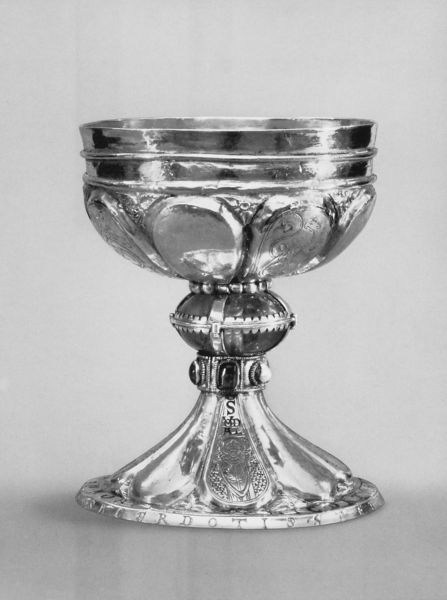
Titel: Ulrichskelch
Standort: Augsburg, St. Ulrich und Afra (EU - D - B)
Schlagwörter: fuß, ornament, schale, silber, steine, kirche, gold, kelch, edelsteine, kontrast, oval, rund, schrift, rand, wein, inschrift, glanz, verzierung, glänzend, metall, poliert, edel, foto, fotografie, becher, gefäß, messing, religion, buchstaben, gravur, verziert, wappen, messe, edelstein, pokal, nodus, fassung, wulst, sakral, ritual, kuppa, goldschmied, wörter, metallisch, niello, emaille, standring, trinkbecher, messkelch, kontrat, notus